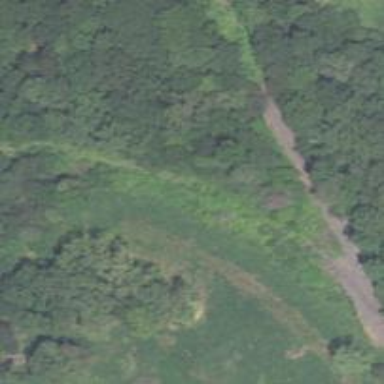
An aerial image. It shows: Disused railway spur line.